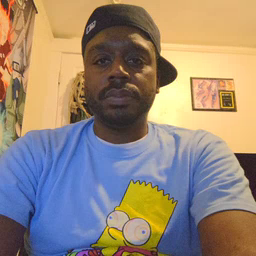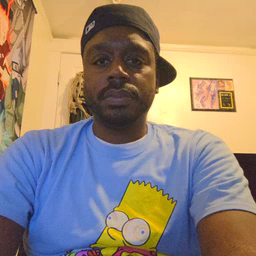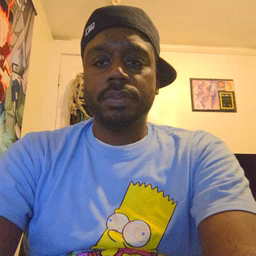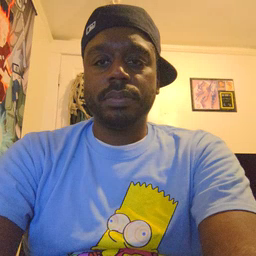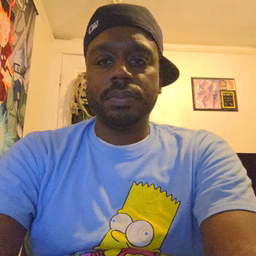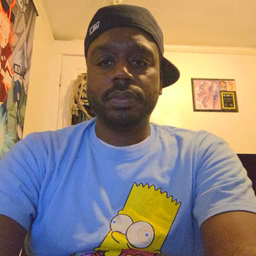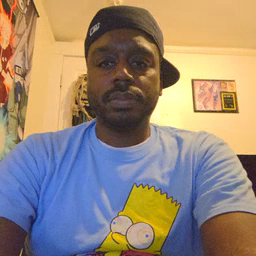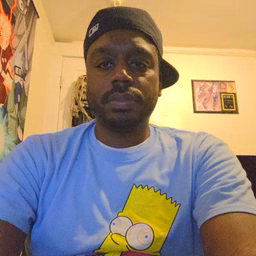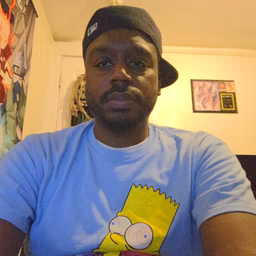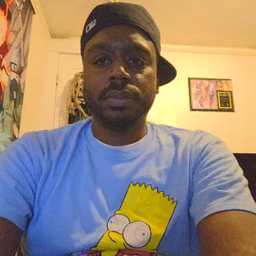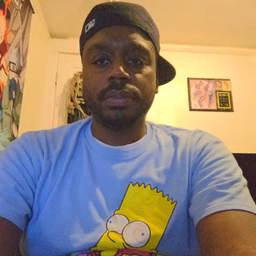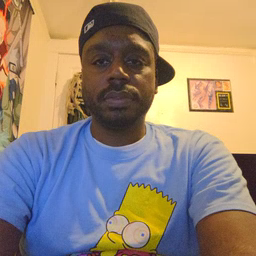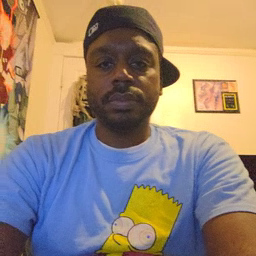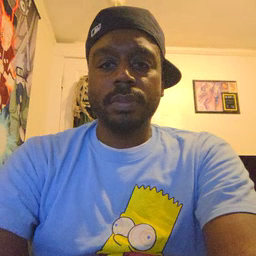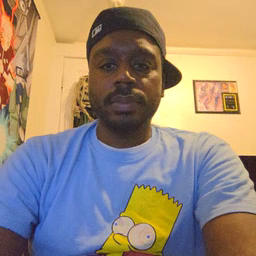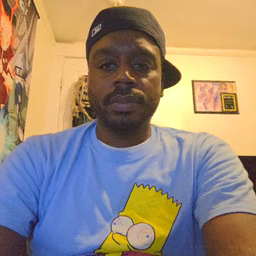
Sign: beside